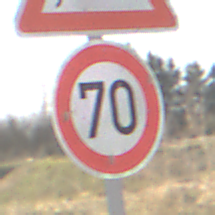
Verkehrszeichen: Geschwindigkeit70
Zusatzzeichen oben: WildwechselLinks
Umgebung: Outdoor, Nature
Tageszeit: MorningAfternoon
Wetter: Clear
Licht: Natural
Jahreszeit: NotSpecified
Kontrast: HighContrast